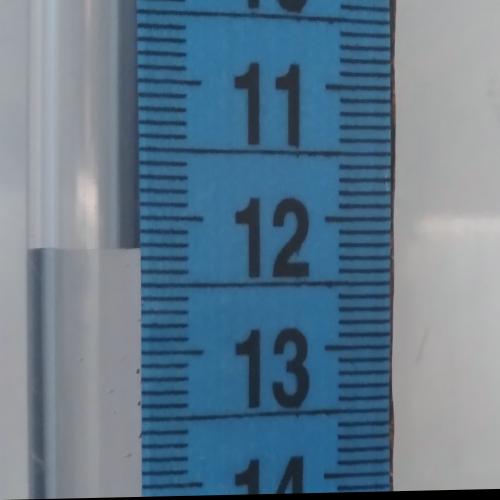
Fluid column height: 12.2 cm